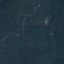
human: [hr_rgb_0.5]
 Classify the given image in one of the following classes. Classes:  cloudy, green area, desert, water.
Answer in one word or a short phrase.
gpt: green area